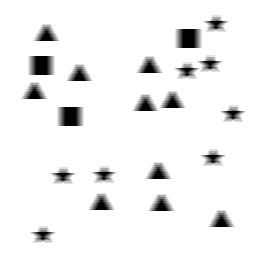
Squares: 3
Triangles: 10
Stars: 8
Total shapes: 21